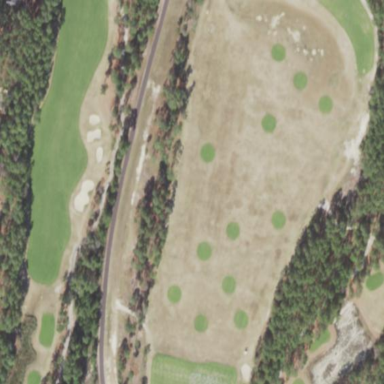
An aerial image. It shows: Golf course surrounded by greenery.